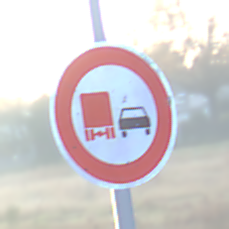
Verkehrszeichen: UeberholverbotKraftfahrzeuge
Umgebung: Outdoor, Nature
Tageszeit: Dawn
Wetter: Clear
Licht: Natural
Jahreszeit: NotSpecified
Kontrast: LowContrast